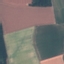
Land use / land cover: AnnualCrop